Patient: sex M, age 71
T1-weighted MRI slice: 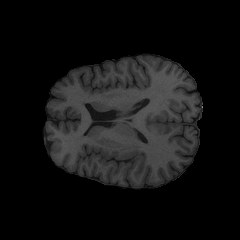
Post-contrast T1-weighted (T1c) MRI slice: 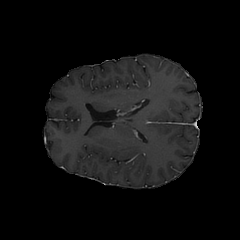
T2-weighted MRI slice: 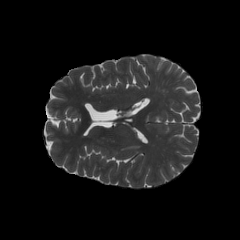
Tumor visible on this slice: yes
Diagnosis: Glioblastoma, IDH-wildtype
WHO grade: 4